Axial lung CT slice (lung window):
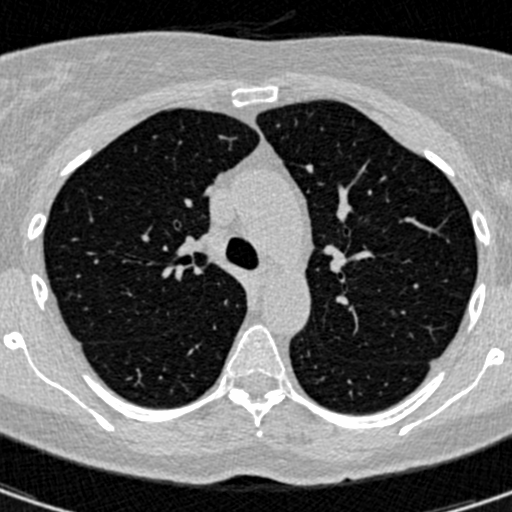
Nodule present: no